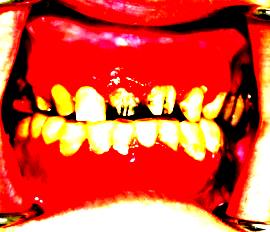
Condition: Gingivitis